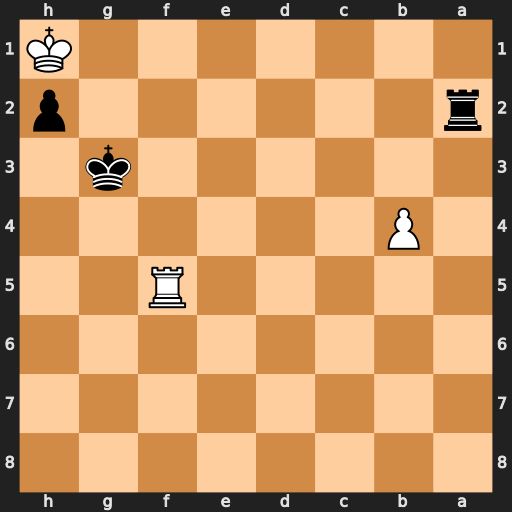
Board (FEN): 8/8/8/5R2/1P6/6k1/r6p/7K
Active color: b
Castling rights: -
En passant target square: -
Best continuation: Ra1+ Rf1 Rxf1#